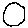
Label: circle